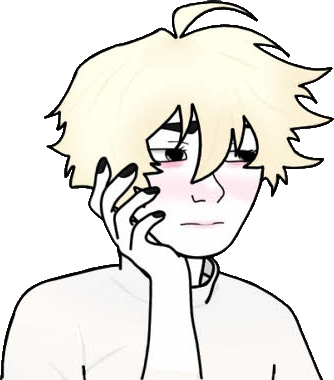
Label: 5_Twinkjak